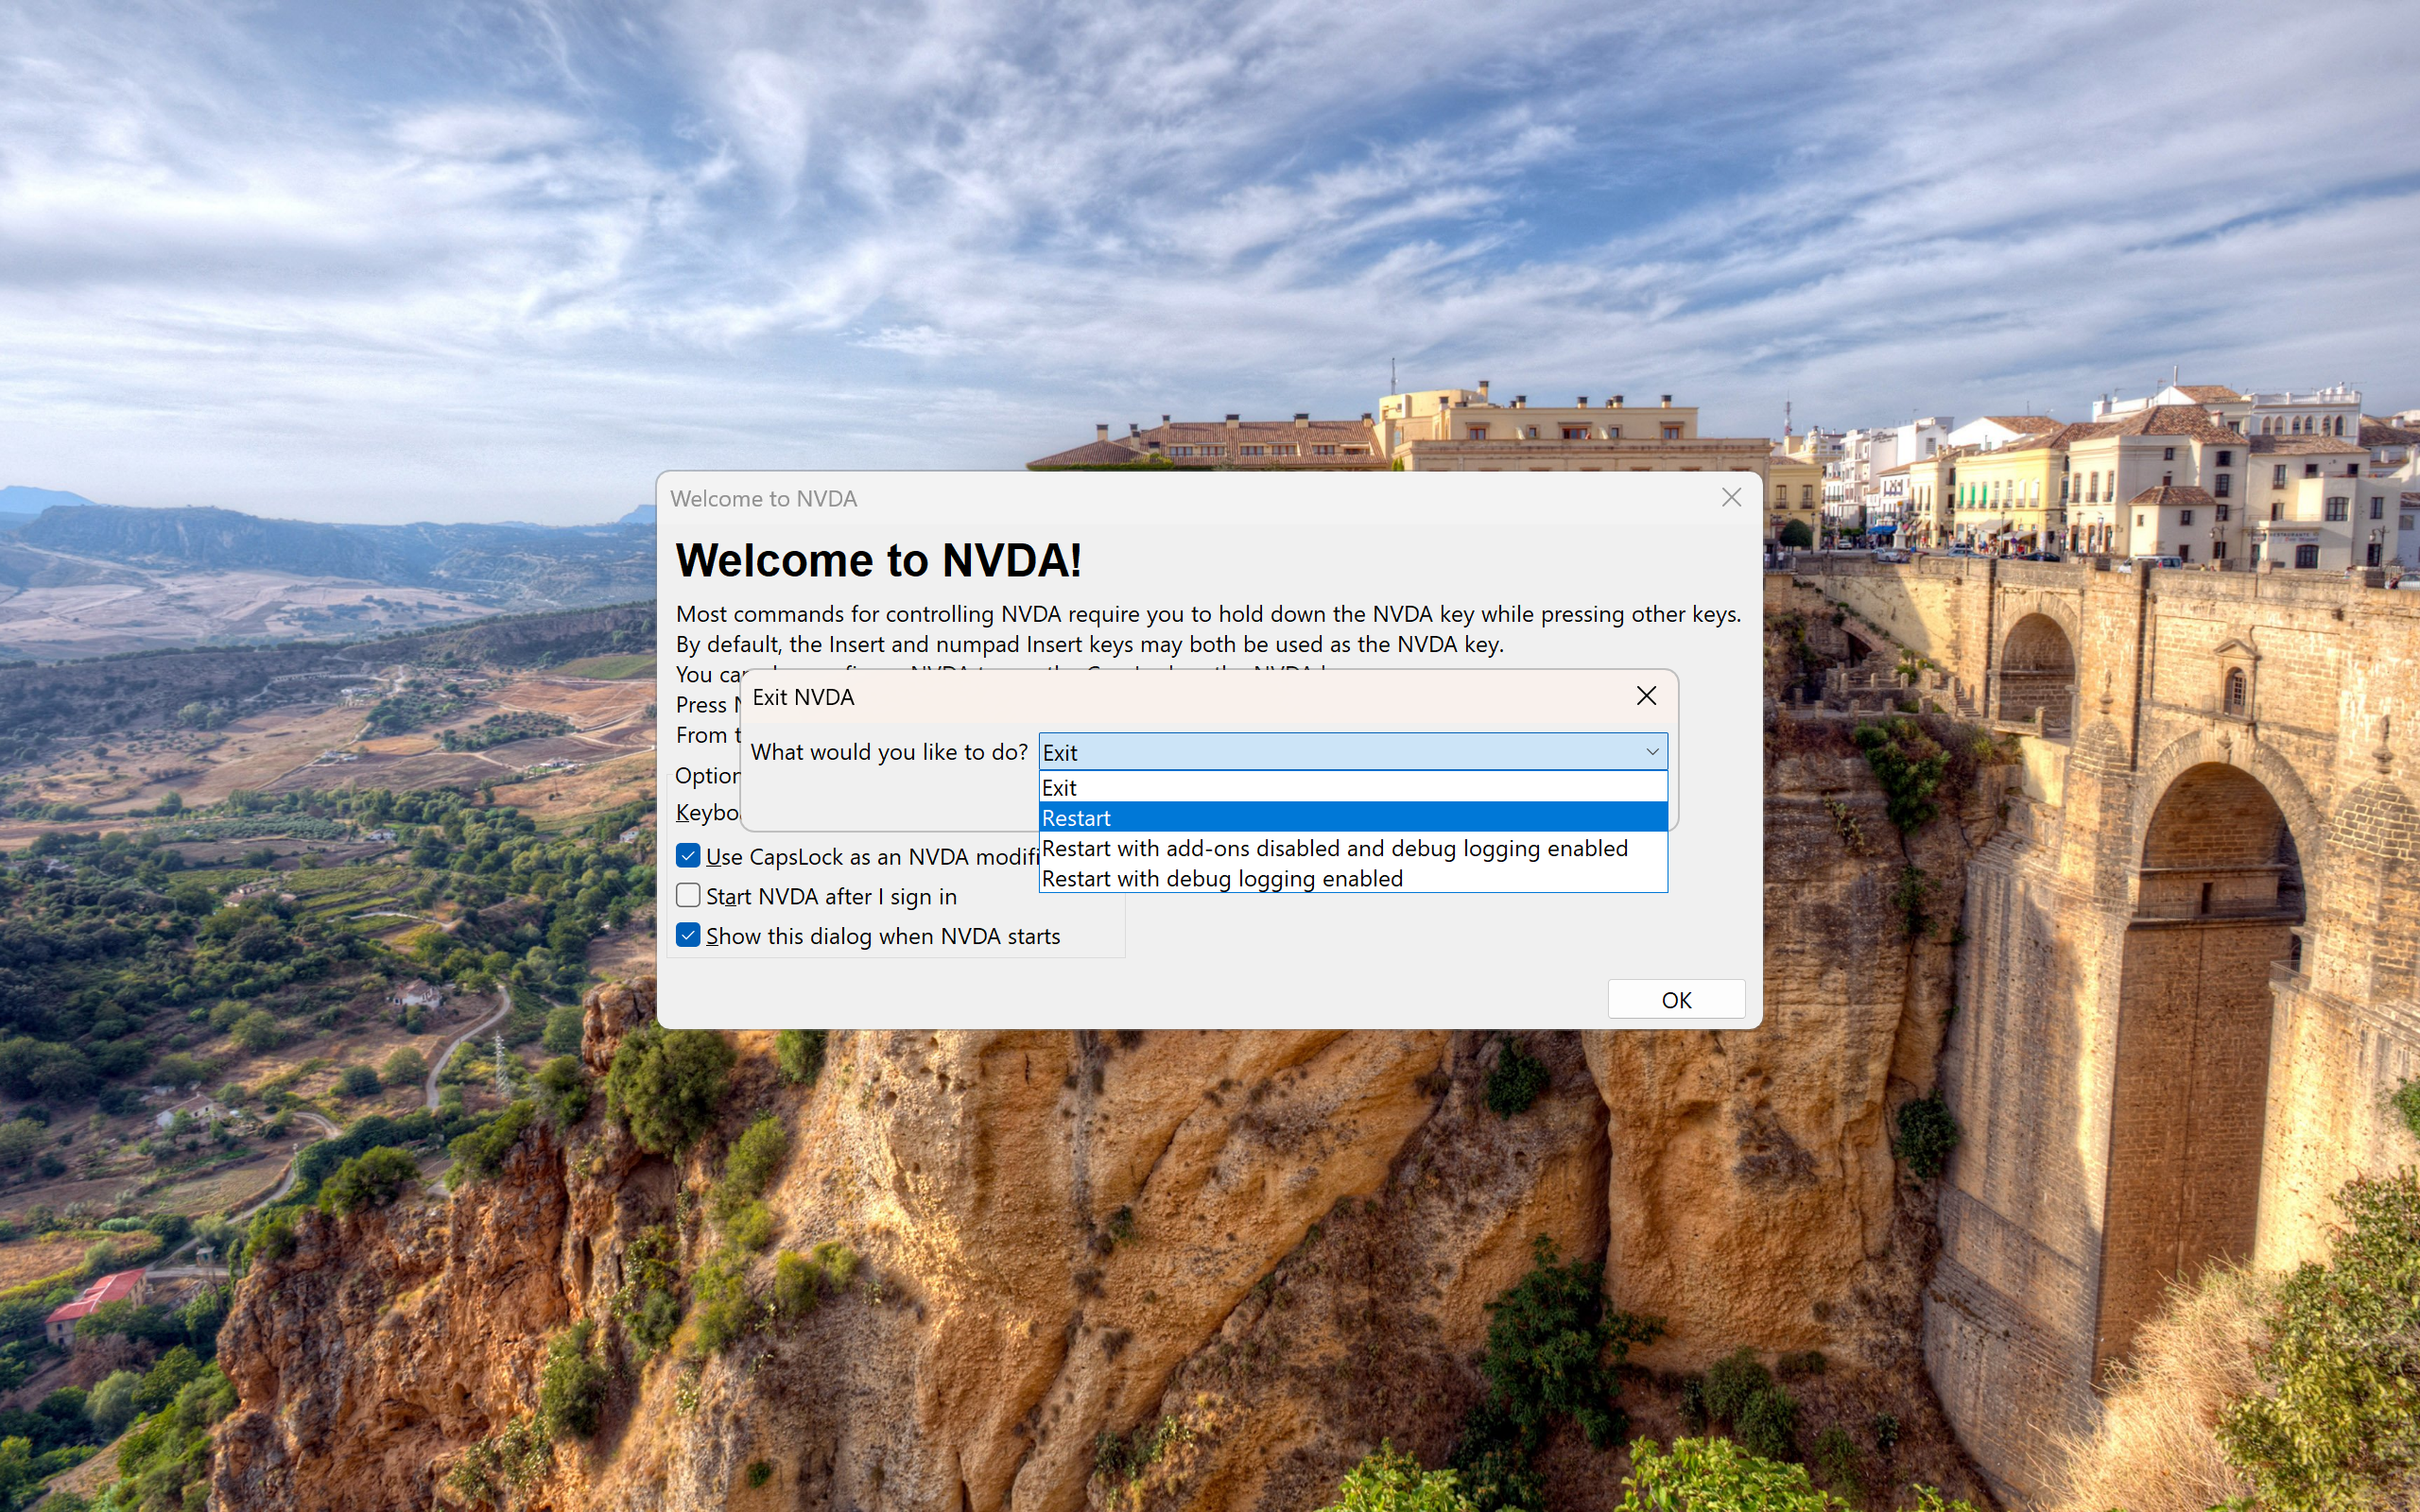
UI elements on screen:
"Desktop - window"
"What would you like to do? - window"
"What would you like to do? - list"
"Exit - list item"
"Restart - list item"
"Restart with add-ons disabled and debug logging enabled - list item"
"Restart with debug logging enabled - list item"
"window"
"Exit NVDA - window"
"title bar - value: Exit NVDA"
"Close - button - Closes the window"
"Exit NVDA - dialog"
"What would you like to do? - window"
"What would you like to do? - text"
"What would you like to do? - window"
"What would you like to do? - combo box - value: Restart"
"What would you like to do? - text - value: Restart"
"Close - button"
"What would you like to do? - window"
"What would you like to do? - list"
"Exit - list item"
"Restart - list item"
"Restart with add-ons disabled and debug logging enabled - list item"
"Restart with debug logging enabled - list item"
"window"
"Exit NVDA - window"
"title bar - value: Exit NVDA"
"Close - button - Closes the window"
"Exit NVDA - dialog"
"What would you like to do? - window"
"What would you like to do? - text"
"What would you like to do? - window"
"What would you like to do? - combo box - value: Restart"
"What would you like to do? - text - value: Restart"
"Close - button"
"What would you like to do? - window"
"What would you like to do? - list"
"window"
"Exit NVDA - window"
"title bar - value: Exit NVDA"
"Exit NVDA - dialog"
"Welcome to NVDA - window"
"title bar - value: Welcome to NVDA"
"Welcome to NVDA - dialog - Welcome to NVDA!
Most commands for controlling NVDA require you to hol..."
"window"
"OK - window"
"OK - button"
"Cancel - window"
"Cancel - button"
"Welcome to NVDA - window"
"title bar - value: Welcome to NVDA"
"Close - button - Closes the window"
"Welcome to NVDA - dialog - Welcome to NVDA!
Most commands for controlling NVDA require you to hol..."
"Welcome to NVDA! - window"
"Welcome to NVDA! - text"
"Most commands for controlling NVDA require you to hold down the NVDA key while pressing other key..."
"Options - window"
"Options - grouping"
"Keyboard layout: - window"
"Keyboard layout: - text"
"Keyboard layout: - window"
"Keyboard layout: - combo box - value: laptop"
"Use CapsLock as an NVDA modifier key - window"
"Use CapsLock as an NVDA modifier key - check box"
"Start NVDA after I sign in - window"
"Start NVDA after I sign in - check box"
"Show this dialog when NVDA starts - window"
"Show this dialog when NVDA starts - check box"
"OK - window"
"OK - button"
"window"
"OK - window"
"OK - button"
"Cancel - window"
"Cancel - button"
"Welcome to NVDA - window"
"title bar - value: Welcome to NVDA"
"Close - button - Closes the window"
"Welcome to NVDA - dialog - Welcome to NVDA!
Most commands for controlling NVDA require you to hol..."
"Welcome to NVDA! - window"
"Welcome to NVDA! - text"
"Most commands for controlling NVDA require you to hold down the NVDA key while pressing other key..."
"Options - window"
"Options - grouping"
"Keyboard layout: - window"
"Keyboard layout: - text"
"Keyboard layout: - window"
"Keyboard layout: - combo box - value: laptop"
"Keyboard layout: - text - value: laptop"
"Open - button"
"Use CapsLock as an NVDA modifier key - window"
"Use CapsLock as an NVDA modifier key - check box"
"Start NVDA after I sign in - window"
"Start NVDA after I sign in - check box"
"Show this dialog when NVDA starts - window"
"Show this dialog when NVDA starts - check box"
"OK - window"
"OK - button"
"window"